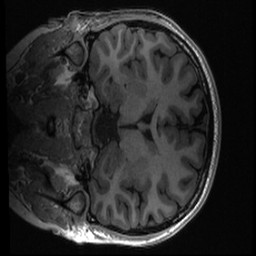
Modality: T1w
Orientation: coronal